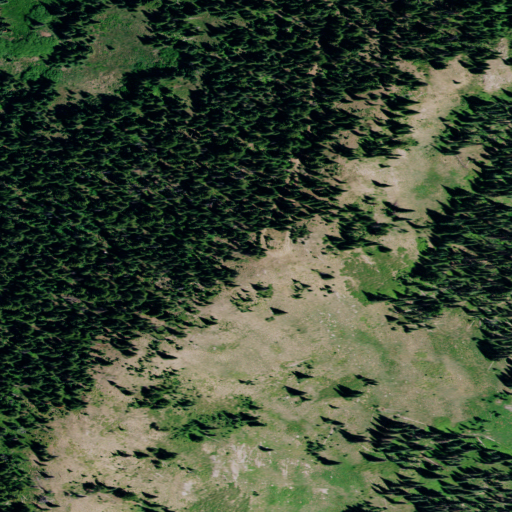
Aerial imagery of mountain in Idaho named Fly Hill containing evergreen forest and shrub